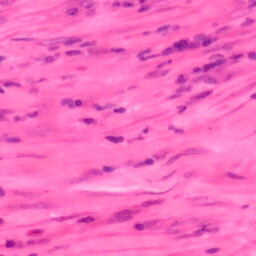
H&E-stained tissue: Colon